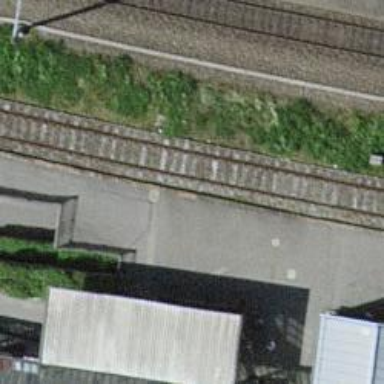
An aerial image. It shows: Stop position for public transport on the railway.